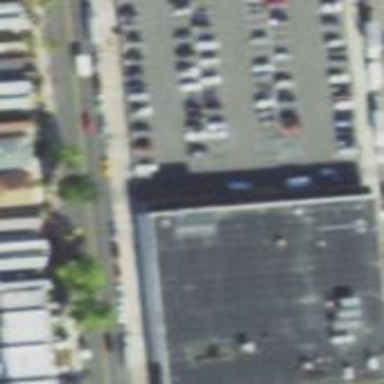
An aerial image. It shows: Commercial building housing supermarket.